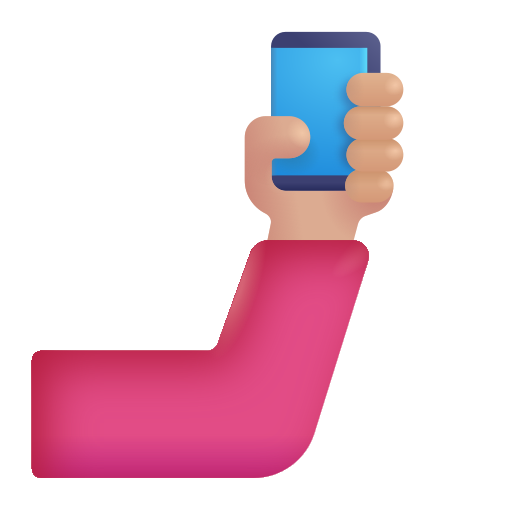
selfie color  light